Question: I have a problem with one of my forms that I've created. It is supposed to be an email sender that allows the user to send an email to a given email in the code from a specified email that they put in 'TextBox1'. The problem is that the email, when sent to my Gmail account, does not use this custom 'from' email.
Here is my code below:
'''
Imports System.Net.Mail
Public Class Form1
Private Sub Button1_Click(ByVal sender As System.Object, ByVal e As System.EventArgs) Handles Button1.Click
Dim EmailMessage As New MailMessage()
Try
EmailMessage.From = New MailAddress(TextBox1.Text)
EmailMessage.To.Add("to@gmail.com")
EmailMessage.Subject = TextBox2.Text
EmailMessage.Body = RichTextBox1.Text
Dim SMTP As New SmtpClient("smtp.gmail.com")
SMTP.Port = 587
SMTP.EnableSsl = True
SMTP.Credentials = New System.Net.NetworkCredential("user", "*******")
SMTP.Send(EmailMessage)
Catch ex As Exception
End Try
End Sub
End Class
'''
And a picture of the form:

Can anybody help me out and make it so the "Return email:" field is the email that is used as the sender.
By the way, the subject and body fields do work correctly.
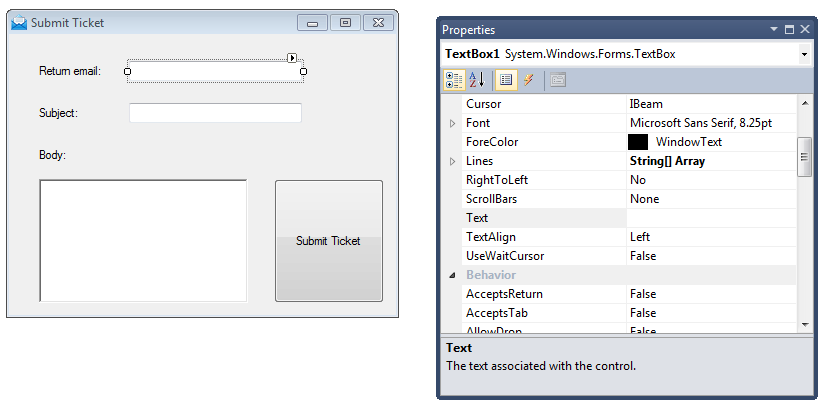
Answer: It looks like you are setting the 'From' property correctly. That will set the 'From' value in the SMTP header. However, not all email clients honor that 'From' value in the header. GMail, in particular, ignores the 'From' value in the header and always displays the actual email account that originally sent the message. Their intent in doing so is to avoid scams where people are fooled by fake From addresses.